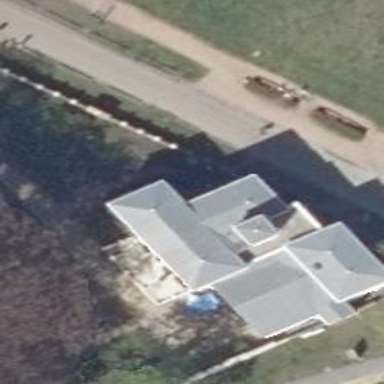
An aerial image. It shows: View of roof edge.